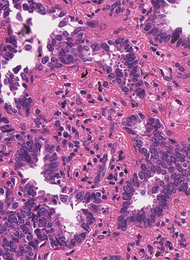
Tumor epithelial tissue: yes
Tumor-associated stroma tissue: yes
Normal tissue: no